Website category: university
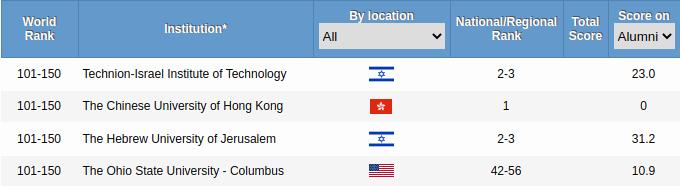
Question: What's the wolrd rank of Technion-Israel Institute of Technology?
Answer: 101-150

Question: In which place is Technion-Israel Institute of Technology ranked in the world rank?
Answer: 101-150

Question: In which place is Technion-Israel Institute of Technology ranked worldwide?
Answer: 101-150

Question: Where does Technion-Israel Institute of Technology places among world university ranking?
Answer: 101-150

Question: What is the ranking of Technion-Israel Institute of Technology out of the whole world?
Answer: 101-150

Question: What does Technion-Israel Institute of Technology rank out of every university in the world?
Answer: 101-150

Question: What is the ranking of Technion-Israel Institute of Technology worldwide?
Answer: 101-150

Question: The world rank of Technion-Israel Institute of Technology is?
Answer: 101-150

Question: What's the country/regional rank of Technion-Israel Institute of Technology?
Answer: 2-3

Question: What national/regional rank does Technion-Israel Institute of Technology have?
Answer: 2-3

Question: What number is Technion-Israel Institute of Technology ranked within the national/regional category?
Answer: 2-3

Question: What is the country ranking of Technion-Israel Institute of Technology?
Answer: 2-3

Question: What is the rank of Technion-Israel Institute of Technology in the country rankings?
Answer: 2-3

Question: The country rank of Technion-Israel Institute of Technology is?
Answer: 2-3

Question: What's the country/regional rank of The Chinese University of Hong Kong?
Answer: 1

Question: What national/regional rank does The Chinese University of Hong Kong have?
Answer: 1

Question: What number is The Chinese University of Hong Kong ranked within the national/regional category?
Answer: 1

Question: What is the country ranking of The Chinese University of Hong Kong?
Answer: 1

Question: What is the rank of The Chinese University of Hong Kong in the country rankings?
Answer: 1

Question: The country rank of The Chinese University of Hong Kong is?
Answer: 1

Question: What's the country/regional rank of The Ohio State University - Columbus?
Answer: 42-56

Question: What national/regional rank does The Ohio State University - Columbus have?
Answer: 42-56

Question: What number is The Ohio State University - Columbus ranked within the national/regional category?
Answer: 42-56

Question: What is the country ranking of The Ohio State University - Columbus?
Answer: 42-56

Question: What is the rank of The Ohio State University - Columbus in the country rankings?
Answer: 42-56

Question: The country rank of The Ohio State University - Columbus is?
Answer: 42-56

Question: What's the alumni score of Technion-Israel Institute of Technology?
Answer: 23.0

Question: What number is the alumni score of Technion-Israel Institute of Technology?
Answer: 23.0

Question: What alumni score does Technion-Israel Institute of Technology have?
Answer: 23.0

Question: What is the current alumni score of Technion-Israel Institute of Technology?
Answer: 23.0

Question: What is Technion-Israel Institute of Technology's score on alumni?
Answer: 23.0

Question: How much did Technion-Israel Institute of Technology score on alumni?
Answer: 23.0

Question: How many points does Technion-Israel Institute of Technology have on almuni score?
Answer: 23.0

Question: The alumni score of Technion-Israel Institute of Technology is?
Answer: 23.0

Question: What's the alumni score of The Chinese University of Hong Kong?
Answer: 0

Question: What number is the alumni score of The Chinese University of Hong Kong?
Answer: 0

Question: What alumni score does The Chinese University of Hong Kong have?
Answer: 0

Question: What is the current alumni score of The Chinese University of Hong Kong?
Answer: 0

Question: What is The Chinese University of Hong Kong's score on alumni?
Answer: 0

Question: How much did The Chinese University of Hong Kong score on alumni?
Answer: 0

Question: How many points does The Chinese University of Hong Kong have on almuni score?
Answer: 0

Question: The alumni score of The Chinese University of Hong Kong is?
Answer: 0

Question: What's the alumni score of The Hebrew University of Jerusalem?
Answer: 31.2

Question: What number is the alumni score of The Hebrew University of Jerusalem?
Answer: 31.2

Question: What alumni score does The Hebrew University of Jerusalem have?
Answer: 31.2

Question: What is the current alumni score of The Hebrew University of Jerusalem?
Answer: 31.2

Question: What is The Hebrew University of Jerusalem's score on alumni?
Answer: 31.2

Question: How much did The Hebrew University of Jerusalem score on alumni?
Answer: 31.2

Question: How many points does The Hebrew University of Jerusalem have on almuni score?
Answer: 31.2

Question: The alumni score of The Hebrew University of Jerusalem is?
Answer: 31.2

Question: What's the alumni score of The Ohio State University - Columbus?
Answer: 10.9

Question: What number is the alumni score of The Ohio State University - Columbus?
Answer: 10.9

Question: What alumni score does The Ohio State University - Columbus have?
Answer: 10.9

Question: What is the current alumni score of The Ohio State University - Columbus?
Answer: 10.9

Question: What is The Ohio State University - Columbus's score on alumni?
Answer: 10.9

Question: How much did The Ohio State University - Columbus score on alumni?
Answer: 10.9

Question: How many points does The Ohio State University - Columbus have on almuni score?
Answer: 10.9

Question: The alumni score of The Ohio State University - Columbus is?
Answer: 10.9

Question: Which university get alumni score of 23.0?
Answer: Technion-Israel Institute of Technology

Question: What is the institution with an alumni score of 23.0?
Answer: Technion-Israel Institute of Technology

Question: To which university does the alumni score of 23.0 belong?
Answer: Technion-Israel Institute of Technology

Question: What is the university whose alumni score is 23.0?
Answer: Technion-Israel Institute of Technology

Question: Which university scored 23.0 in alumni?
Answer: Technion-Israel Institute of Technology

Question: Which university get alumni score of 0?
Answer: The Chinese University of Hong Kong